Brain MRI, t2w sequence, axial 2D slice.
Patient: age 37, sex M, weight 90 kg, height 1.9 m
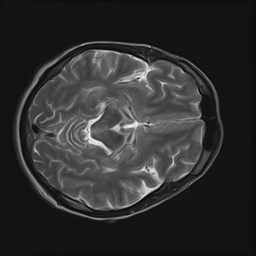